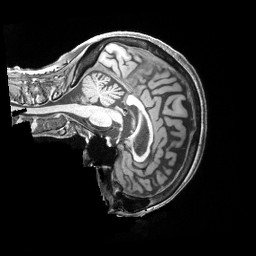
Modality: T1w
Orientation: sagittal
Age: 77
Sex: female